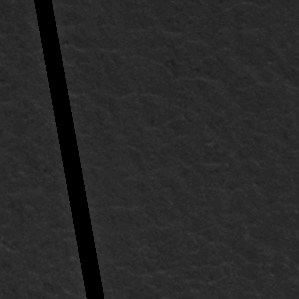
Label: frost